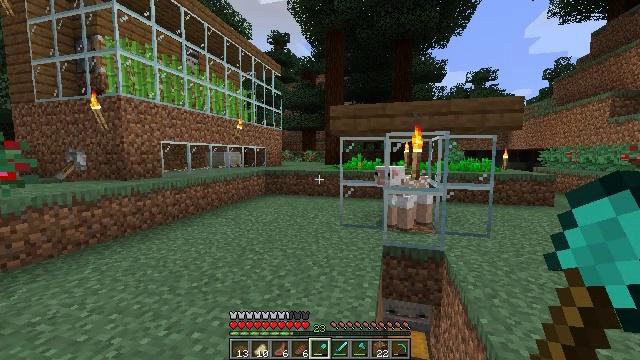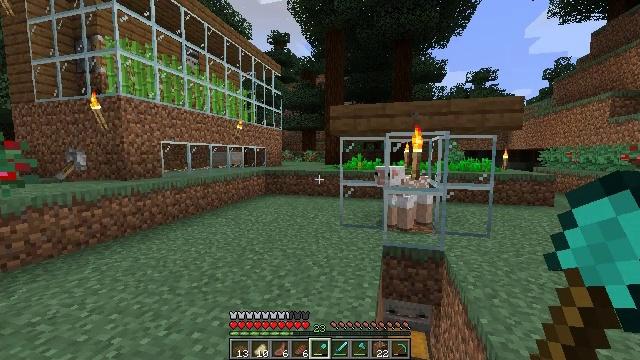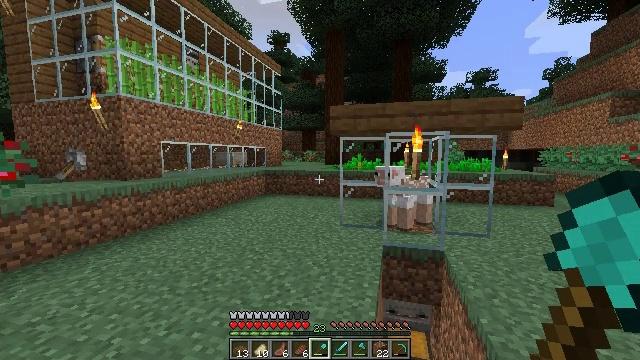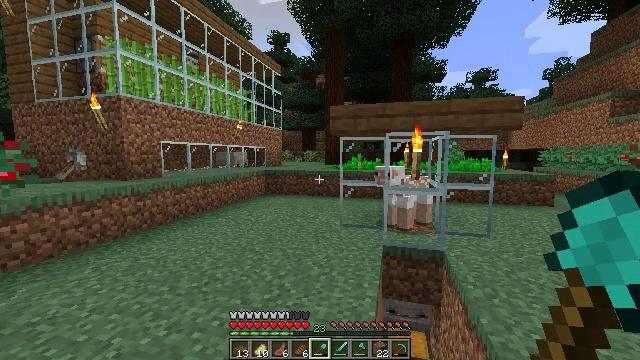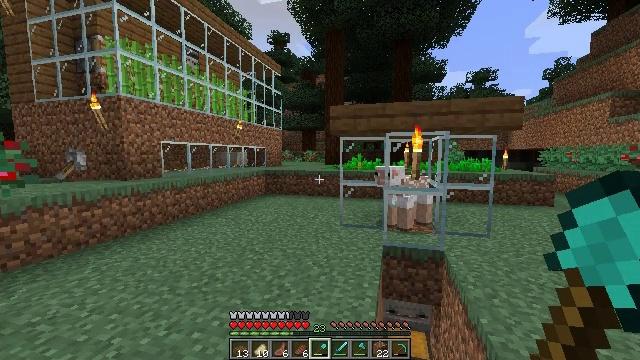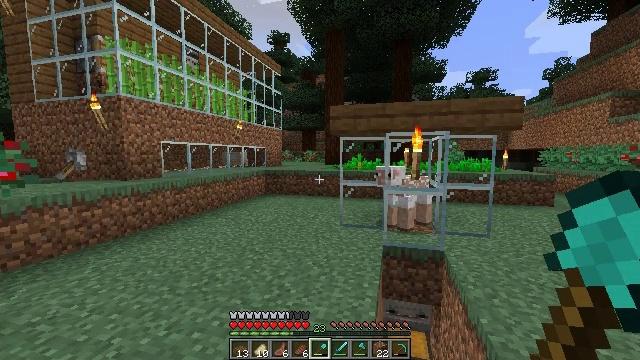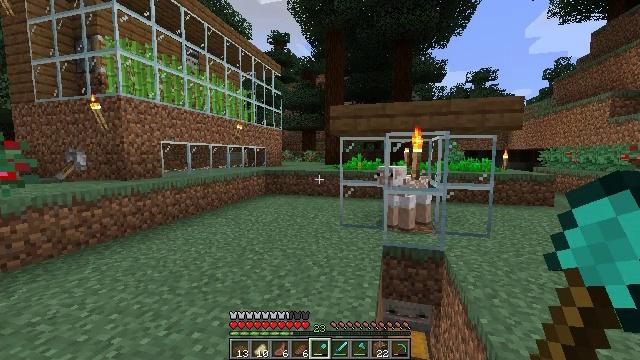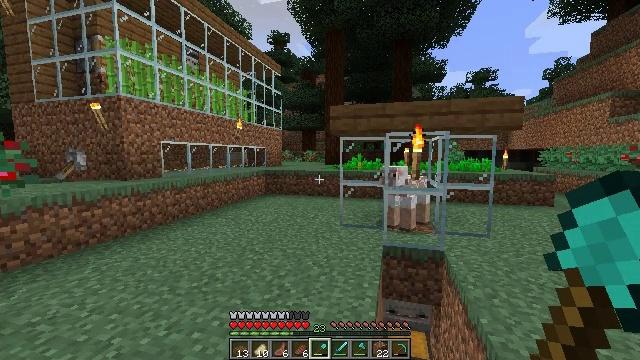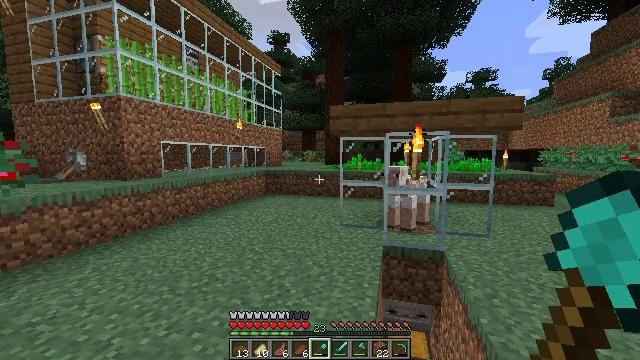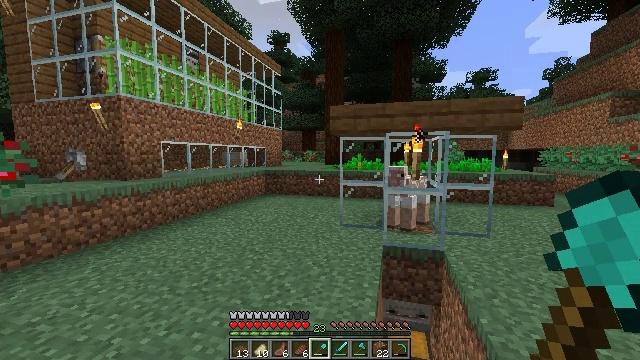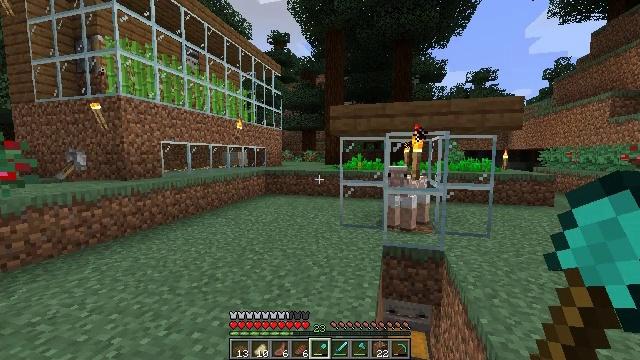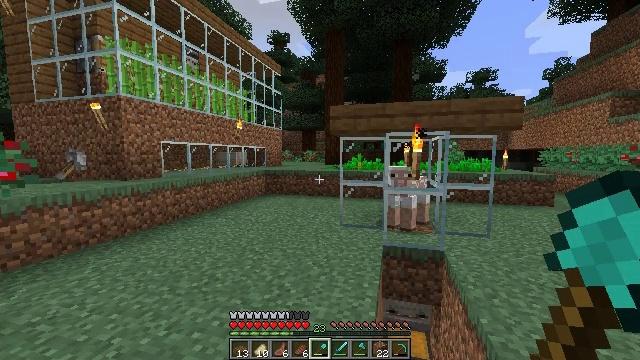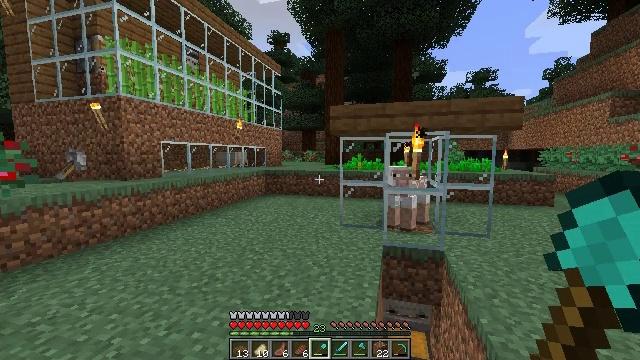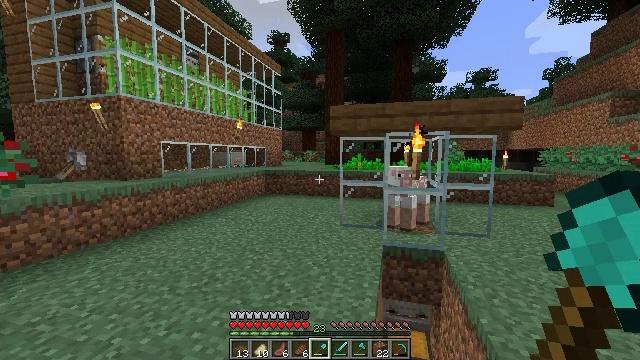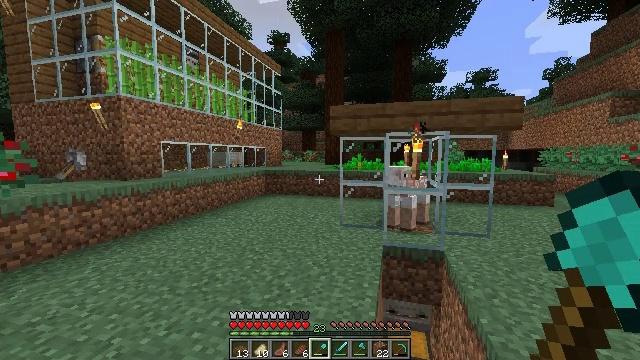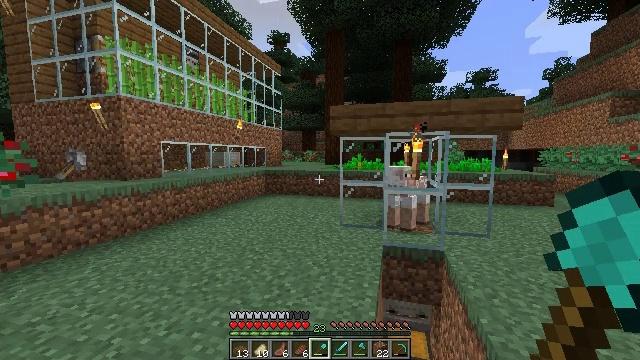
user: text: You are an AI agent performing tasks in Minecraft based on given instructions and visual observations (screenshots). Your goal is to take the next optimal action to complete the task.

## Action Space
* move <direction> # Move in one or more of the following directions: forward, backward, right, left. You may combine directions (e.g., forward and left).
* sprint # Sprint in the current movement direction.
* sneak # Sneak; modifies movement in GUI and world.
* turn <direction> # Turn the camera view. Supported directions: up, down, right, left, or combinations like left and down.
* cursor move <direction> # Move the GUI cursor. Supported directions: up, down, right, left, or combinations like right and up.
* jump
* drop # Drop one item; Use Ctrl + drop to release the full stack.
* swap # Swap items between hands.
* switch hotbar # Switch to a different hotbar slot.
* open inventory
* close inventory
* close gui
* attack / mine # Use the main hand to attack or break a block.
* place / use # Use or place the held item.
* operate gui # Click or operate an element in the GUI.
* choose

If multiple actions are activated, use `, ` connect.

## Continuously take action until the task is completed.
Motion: motion action
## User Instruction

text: Kill the cow.
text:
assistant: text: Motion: no_op
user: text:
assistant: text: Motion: no_op
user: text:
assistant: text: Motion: no_op
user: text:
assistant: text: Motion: no_op
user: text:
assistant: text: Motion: no_op
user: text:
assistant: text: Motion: no_op
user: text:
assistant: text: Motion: no_op
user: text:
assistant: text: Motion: no_op
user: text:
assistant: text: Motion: no_op
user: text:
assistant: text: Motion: no_op
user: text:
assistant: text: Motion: no_op
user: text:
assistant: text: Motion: no_op
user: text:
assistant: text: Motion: no_op
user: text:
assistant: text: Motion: no_op
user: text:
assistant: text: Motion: no_op
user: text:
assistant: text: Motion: no_op
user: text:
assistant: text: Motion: no_op
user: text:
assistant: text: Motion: no_op
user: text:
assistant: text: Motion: no_op
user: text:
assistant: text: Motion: no_op
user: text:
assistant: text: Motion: no_op
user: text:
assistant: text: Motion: no_op
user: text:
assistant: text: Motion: no_op
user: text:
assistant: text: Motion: no_op
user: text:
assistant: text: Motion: no_op
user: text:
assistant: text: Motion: no_op
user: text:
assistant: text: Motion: no_op
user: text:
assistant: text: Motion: no_op
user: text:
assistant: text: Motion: no_op
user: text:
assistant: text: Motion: no_op